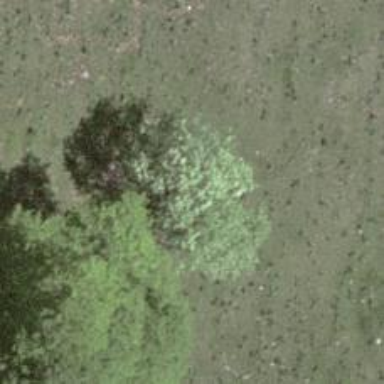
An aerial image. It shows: Beautiful tree in nature.